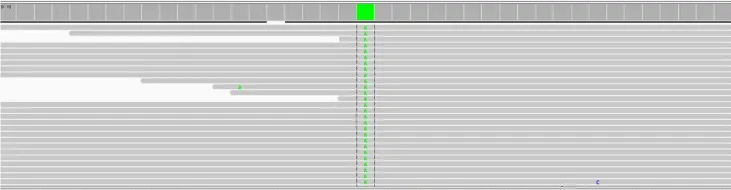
IGV screenshot and Sanger sequencing. On the top, the IGV screenshot is depicted (A), showing the variant R363* in POT1, in a heterozygous state, identified in the NGS analyses.
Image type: pathology (immunostaining)